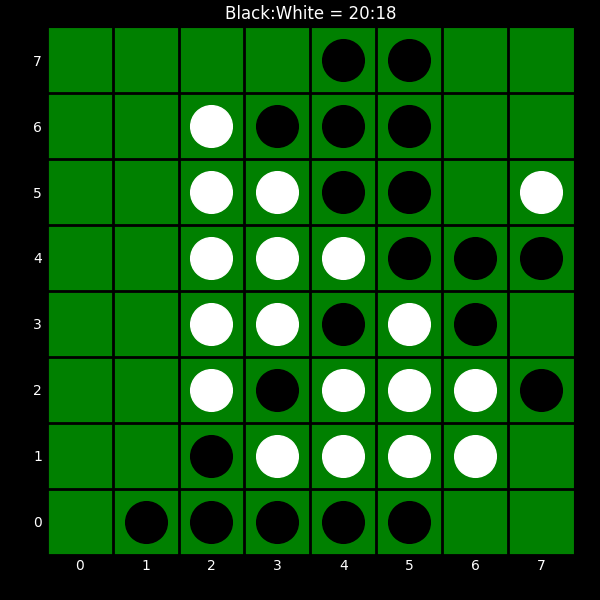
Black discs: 20
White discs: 18